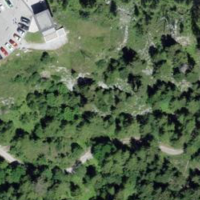
EUNIS habitat code: 43
Species observed at this site:
Sorbus aucuparia